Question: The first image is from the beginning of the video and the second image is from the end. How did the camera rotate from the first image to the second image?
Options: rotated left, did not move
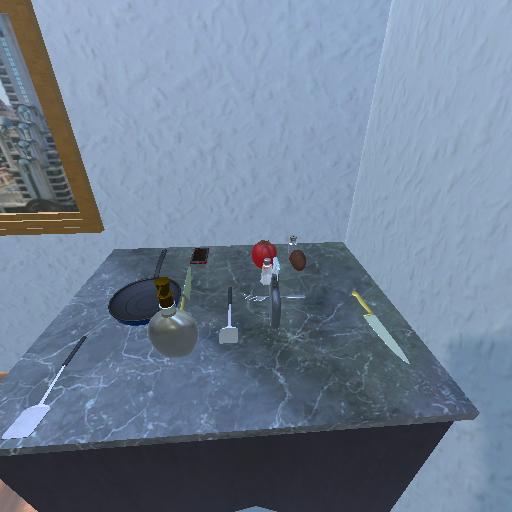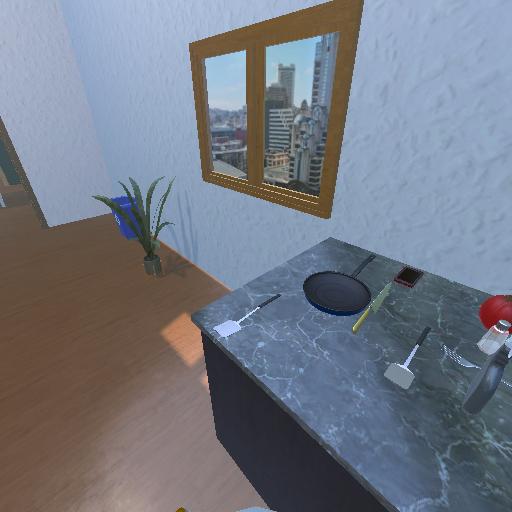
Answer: rotated left